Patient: sex F, age 56
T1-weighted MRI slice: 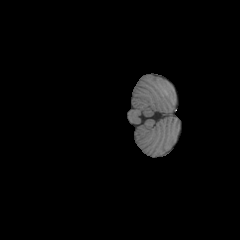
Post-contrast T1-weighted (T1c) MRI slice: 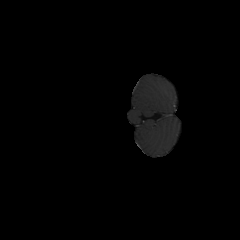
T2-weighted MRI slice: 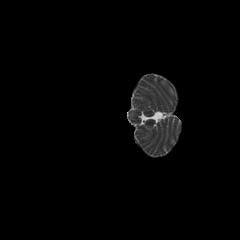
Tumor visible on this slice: no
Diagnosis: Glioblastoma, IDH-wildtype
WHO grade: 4